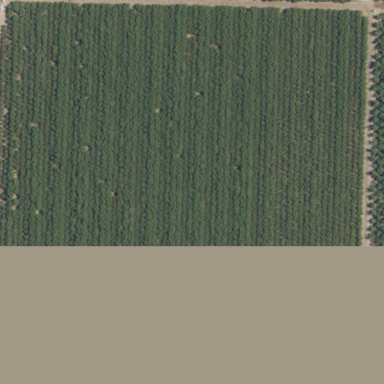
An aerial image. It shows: Orchard with field cropland.